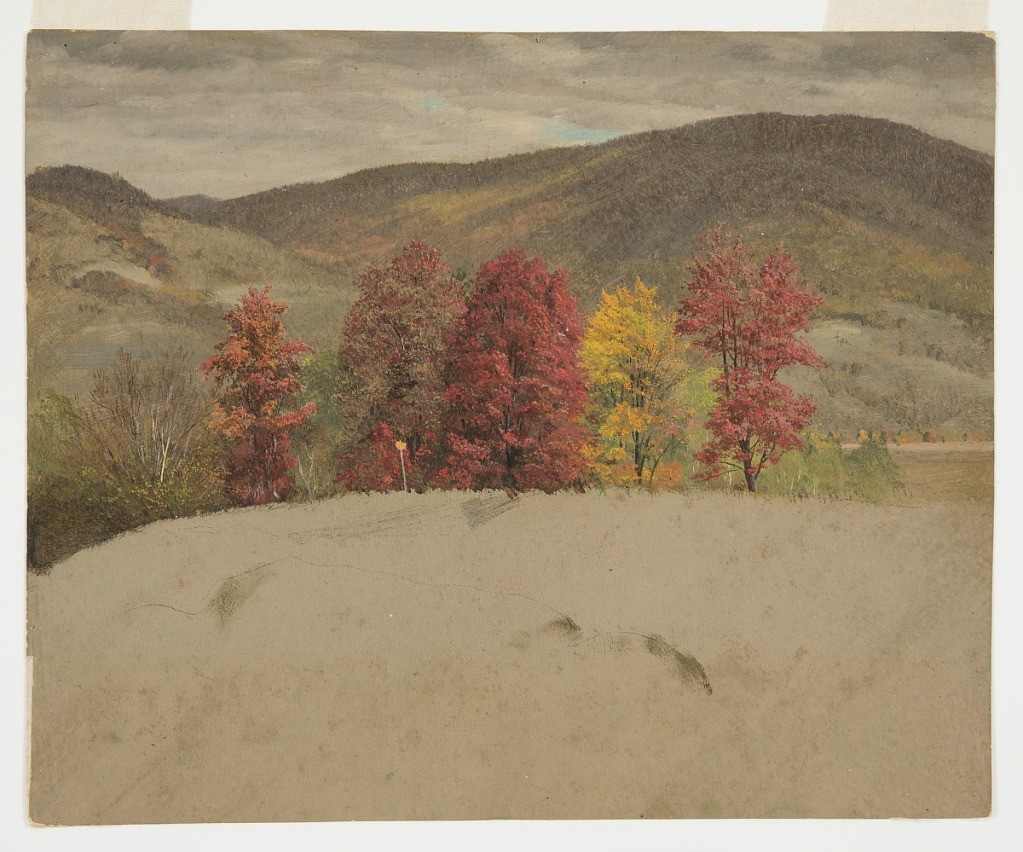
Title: Autumn Landscape, Vermont
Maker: Frederic Edwin Church, American, 1826–1900
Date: October 1865
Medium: Oil and graphite on green paperboard
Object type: Drawing
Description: Landscape sketch showing an incomplete view of autumn foliage in the mountains of Vermont. The foreground is not rendered in paint--only an undulating graphite line at lower center suggests what kind of landform or rock might have been depicted. At center, a stand of vibrantly colored red, orange, and yellow deciduous trees serves as the focus of the scene. In the background, across a valley floor, a rolling and heavily wooded mountain range is shown beneath a largely overcast sky, save one patch of blue at upper center. Entire scene rendered in high level of detail.